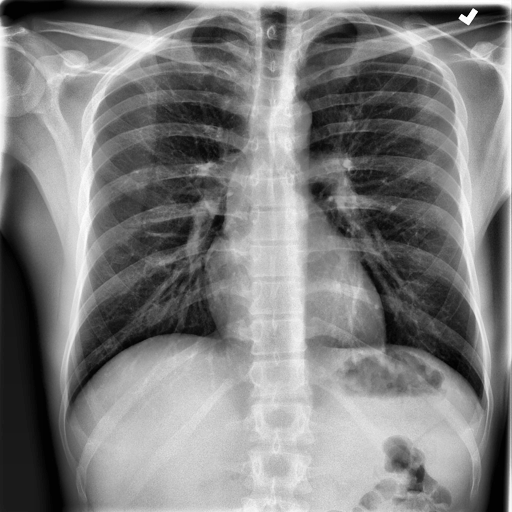
Finding: NORMAL